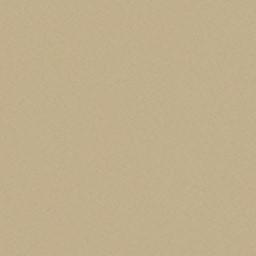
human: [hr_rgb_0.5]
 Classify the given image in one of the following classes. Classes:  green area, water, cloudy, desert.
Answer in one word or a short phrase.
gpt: desert